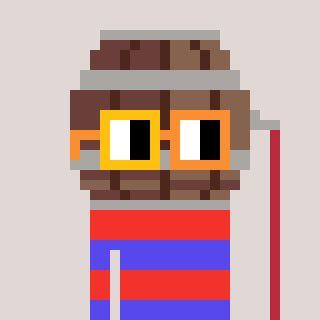
a pixel art character with square yellow and orange glasses, a wine barrel-shaped head and a computerblue-colored body on a warm background